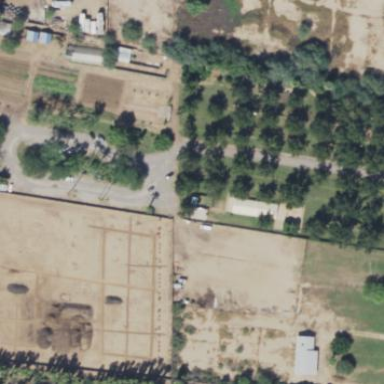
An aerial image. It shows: Farmyard area.